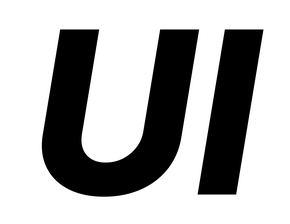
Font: Inter-Italic_ExtraBold_Italic